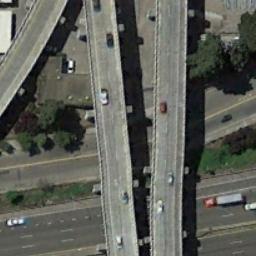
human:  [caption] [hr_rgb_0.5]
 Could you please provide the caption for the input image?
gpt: The overpass is over the roads and some cars are driving on the roads and the overpass .

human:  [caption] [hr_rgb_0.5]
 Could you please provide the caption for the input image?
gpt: On the highway, There is an overpass .

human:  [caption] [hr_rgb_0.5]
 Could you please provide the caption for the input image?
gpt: Many cars are on the overpass .

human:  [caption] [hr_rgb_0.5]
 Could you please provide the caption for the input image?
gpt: The overpass is next to some trees with some cars .

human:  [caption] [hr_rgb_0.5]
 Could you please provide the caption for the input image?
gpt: There are some green trees and buildings beside the overpass .